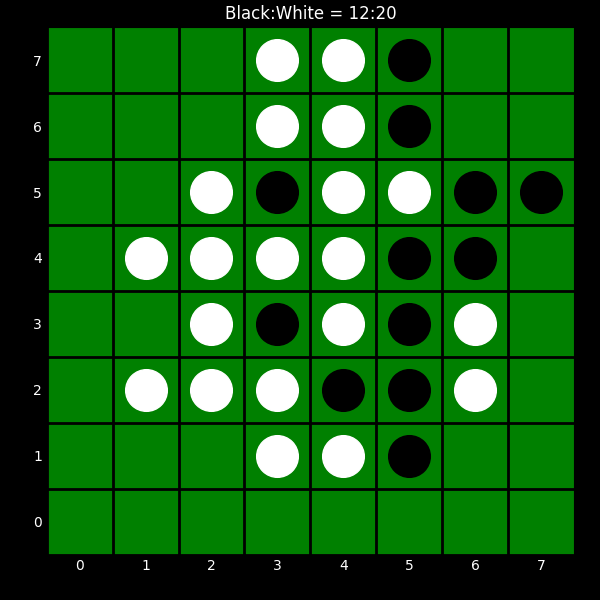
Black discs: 12
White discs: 20